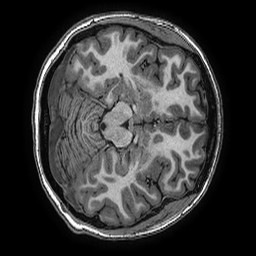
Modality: T1w
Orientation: axial
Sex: female
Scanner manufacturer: ge
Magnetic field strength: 3 T
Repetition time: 0.0077 s
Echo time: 0.003436 s